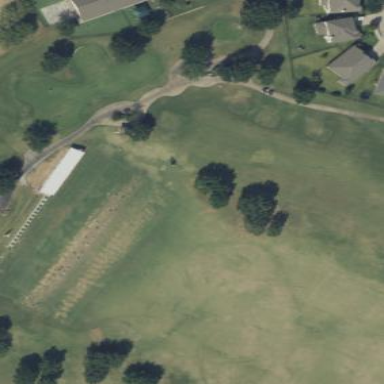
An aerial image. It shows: Grass area designated as golf tee.